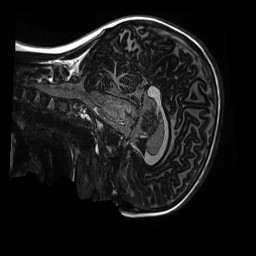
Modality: MP2RAGE
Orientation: sagittal
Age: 10
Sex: male
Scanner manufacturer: siemens
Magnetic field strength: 3 T
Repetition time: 4 s
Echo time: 0.00303 s